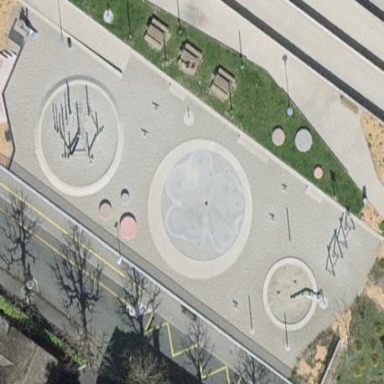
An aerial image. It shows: Playground area for leisure land.